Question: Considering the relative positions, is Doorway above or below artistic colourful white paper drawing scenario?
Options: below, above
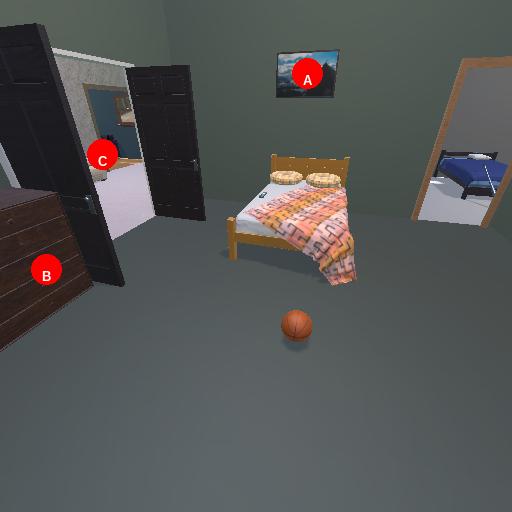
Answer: below